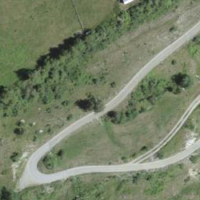
EUNIS habitat code: 23
Species observed at this site:
Nymphalis antiopa
Apatura ilia
Vincetoxicum hirundinaria
Acronicta euphorbiae
Melitaea didyma